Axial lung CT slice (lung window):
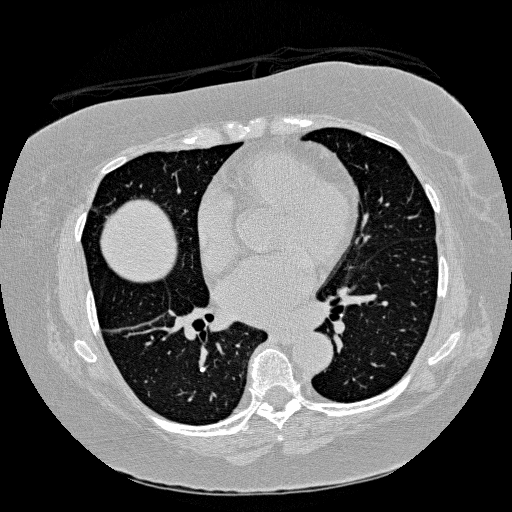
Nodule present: no